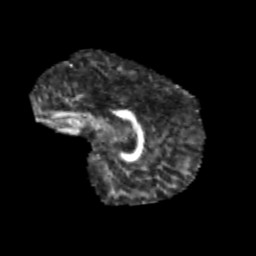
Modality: FA
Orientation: sagittal
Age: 9
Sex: male
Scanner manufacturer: siemens
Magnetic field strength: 3 T
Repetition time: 3.8 s
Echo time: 0.07 s